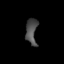
Tissue: lung
Cell type: T cells
Senescence score: 0.1698
Nuclear area (px): 283
Mean DAPI intensity: 77.509